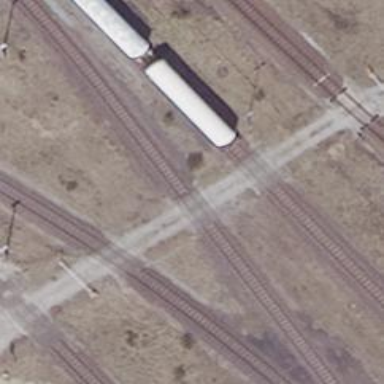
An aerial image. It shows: Railway yard.